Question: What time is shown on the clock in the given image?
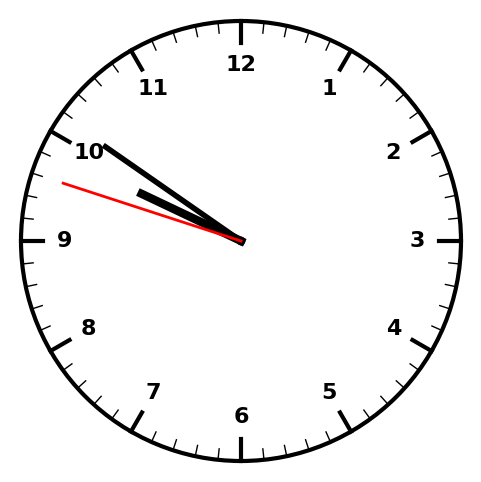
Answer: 09:50:48